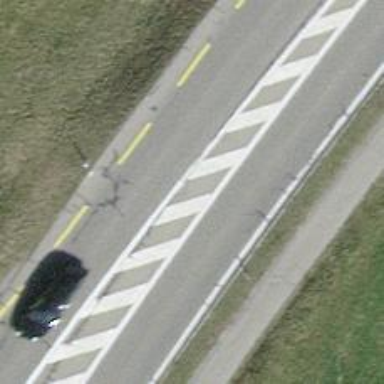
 featuring designated cycle lane on the left."